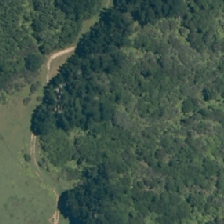
Land cover: broadleaved_indigenous_hardwood